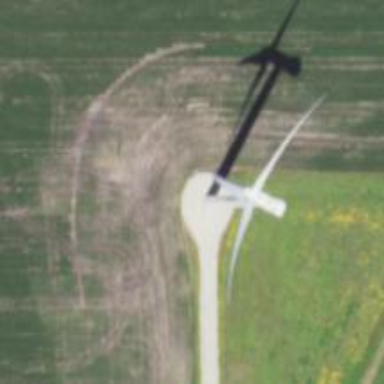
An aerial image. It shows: Wind generator of the horizontal axis type made by Vestas.